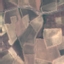
Land use / land cover: PermanentCrop